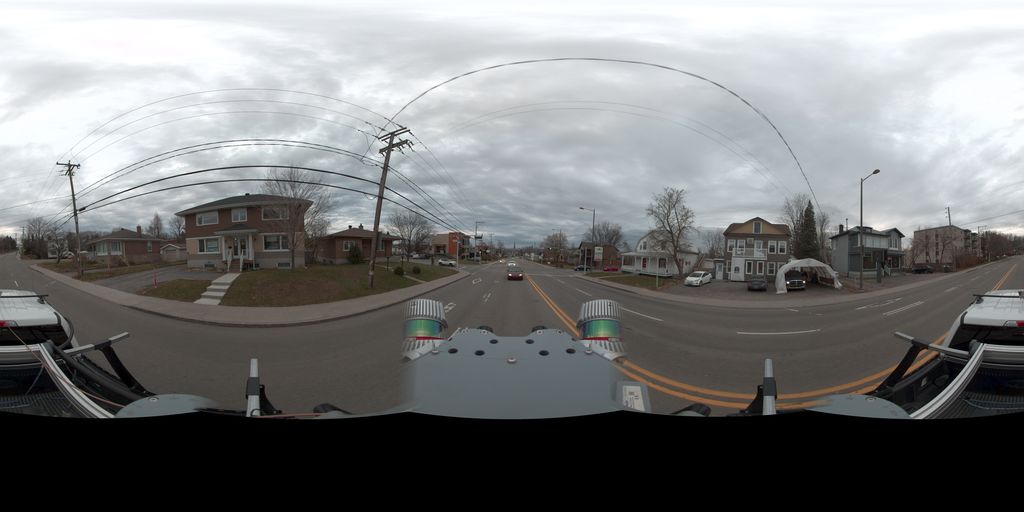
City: quebec_city